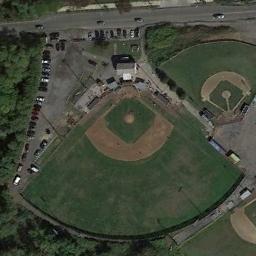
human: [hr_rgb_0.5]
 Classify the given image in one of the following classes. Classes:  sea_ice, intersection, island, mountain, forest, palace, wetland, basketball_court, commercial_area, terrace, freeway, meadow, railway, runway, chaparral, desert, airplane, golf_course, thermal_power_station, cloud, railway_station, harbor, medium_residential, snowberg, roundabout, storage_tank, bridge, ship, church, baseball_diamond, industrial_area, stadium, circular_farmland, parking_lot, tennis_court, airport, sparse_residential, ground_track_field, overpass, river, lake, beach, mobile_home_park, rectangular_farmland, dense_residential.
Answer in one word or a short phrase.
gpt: baseball_diamond